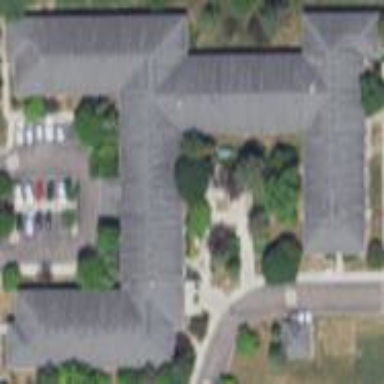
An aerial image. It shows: Building that serves as nursing home.